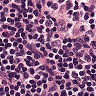
Metastatic tissue present: no